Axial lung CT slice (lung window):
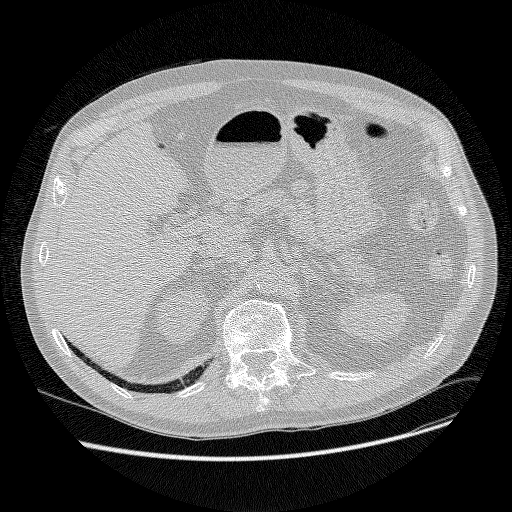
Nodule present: no